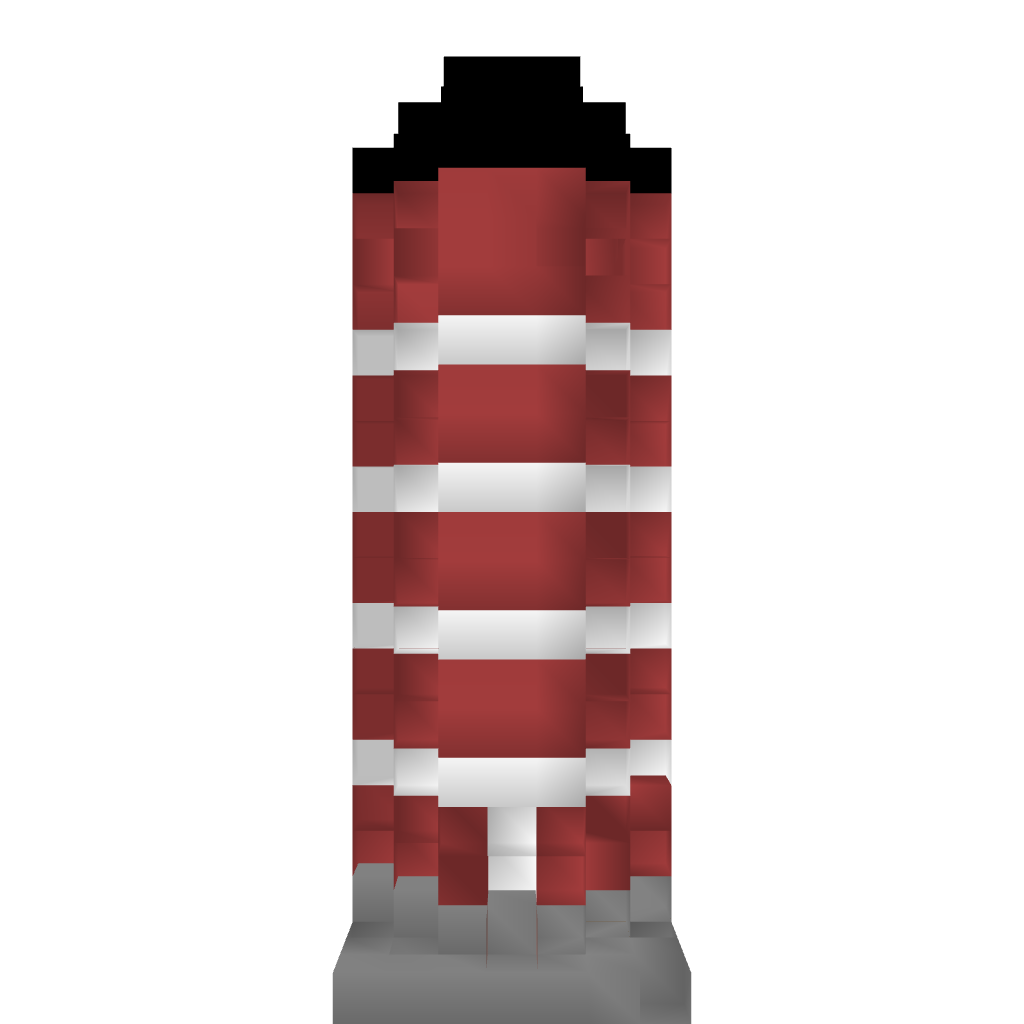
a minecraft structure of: Storage Silo bad low quality